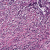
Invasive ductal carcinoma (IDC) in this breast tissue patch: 1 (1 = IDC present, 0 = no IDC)